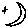
Label: moon